Question: so I have 2 buttons(Accept, Deny) which both reveal a related div with another button.
When the 3rd button (For Accept) is clicked, I want to disable the 2nd (Deny) after you click on Accept to slideIn the Accept form and then click on the Send Accept button.
- - -

I remove the class 'option' that is used on deny after you click Send Accept, but the action still remains and the Deny button will still work :(
<URL>
HTML
'''
<div id="accept" class="option btn_accept">
Accept
</div>
<div id="deny" class="option btn_deny">
Deny
</div>
<div id="accept_msg">
<form id="accept_form">
<textarea name="" id="" cols="30" rows="2">ACCEPT! textarea</textarea>
<button id="send_accept">SEND ACCEPT</button>
</form>
</div>
<div id="deny_msg">
<form id="deny_form">
<textarea name="" id="" cols="30" rows="2">DENY! textarea</textarea>
<button id="send_deny">SEND DENY</button>
</form>
</div>
'''
jQuery
'''
$('.option').unbind('click').bind("click", function() {
var user_choice = $(this).attr('id');
// IF ACCEPT
if (user_choice === 'accept') {
$('#accept_msg').slideDown('fast', function() {});
$('#deny_msg').slideUp('fast', function() {});
$('.btn_accept').css('background', 'orange');
$('.btn_deny').css('background', '#ccc');
// IF DENY
} else if (user_choice === 'deny') {
$('#accept_msg').slideUp('fast', function() {});
$('#deny_msg').slideDown('fast', function() {});
$('.btn_deny').css('background', 'blue');
$('.btn_accept').css('background', '#ccc');
}
});
$('#accept_form').unbind('submit').bind("submit", function() {
var btn_send_accept = $('#send_accept');
var btn_deny = $('#deny');
$(btn_send_accept).css('cursor','auto');
$(btn_send_accept).css('background','#ccc');
$(btn_send_accept).text('Sending...');
$(btn_send_accept).attr("disabled", "disabled");
$(btn_deny).removeClass('option');
$(btn_deny).removeClass('btn_deny');
$(btn_deny).addClass('btn-disabled');
});
'''
Any thoughts / tips?
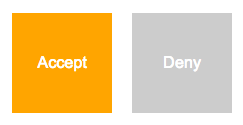
Answer: Use <URL> to disable click event handler:
'''
$(btn_deny).off("click");
'''